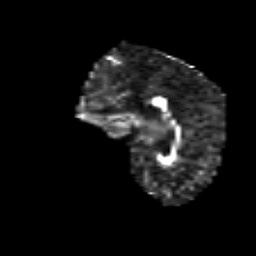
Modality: FA
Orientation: sagittal
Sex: female
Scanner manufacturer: siemens
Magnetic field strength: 3 T
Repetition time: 5 s
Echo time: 0.071 s